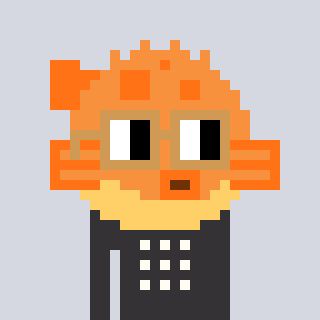
a pixel art character with square brown glasses, a pufferfish-shaped head and a grayscale-colored body on a cool background